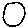
Label: circle